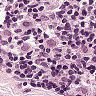
Metastatic tissue present: no